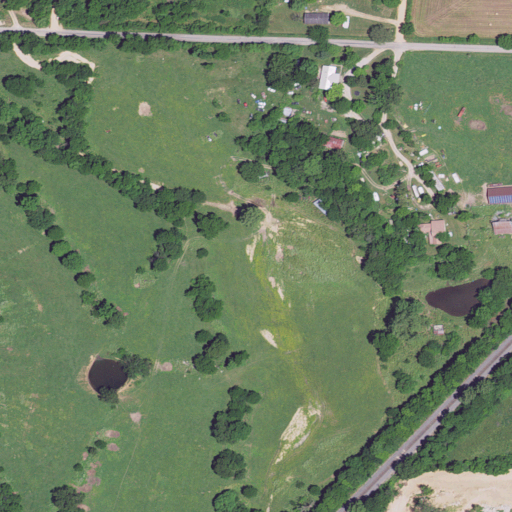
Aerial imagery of valley in Missouri named Splitlog Hollow containing pasture, open development, deciduous forest, and low intensity development